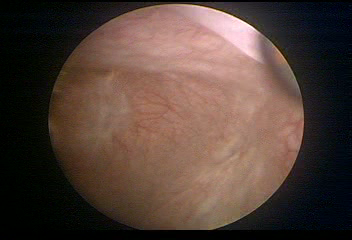
Modality: WLC
Class: Normal mucosa
Bladder cancer association: No